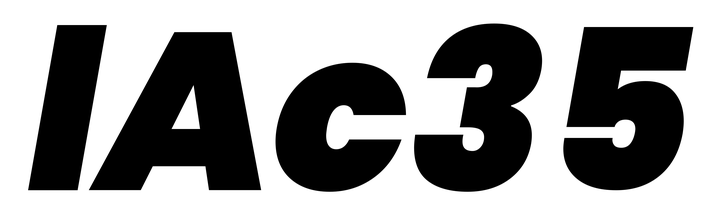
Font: Poppins-BlackItalic